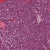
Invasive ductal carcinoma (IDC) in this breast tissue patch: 1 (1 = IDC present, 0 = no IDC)